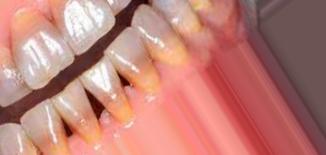
Condition: Tooth Discoloration